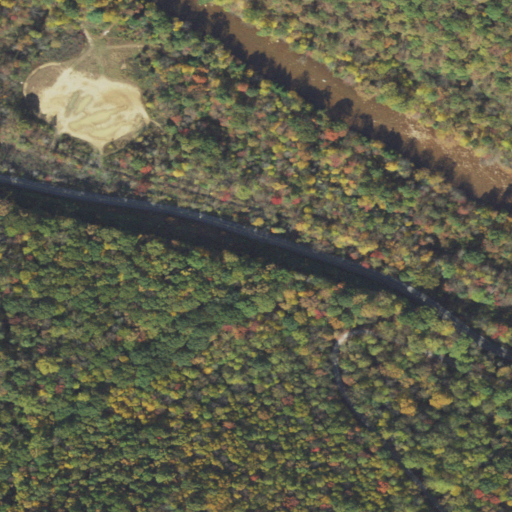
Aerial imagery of valley in Pennsylvania named Slide Hollow containing deciduous forest, open development, open water, pasture, mixed forest, low intensity development, and woody wetlands